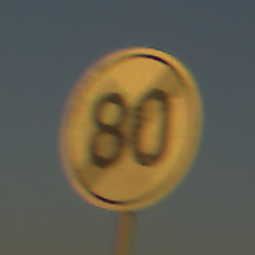
Verkehrszeichen: EndeGeschwindigkeit80
Umgebung: Outdoor, Nature
Tageszeit: SunriseSunset
Wetter: Clear
Licht: Natural
Jahreszeit: NotSpecified
Kontrast: HighContrast